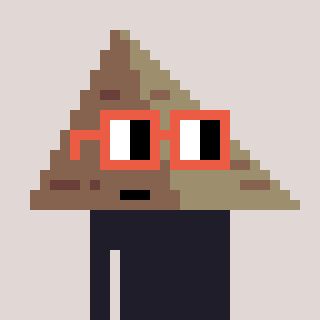
a pixel art character with square orange glasses, a pyramid-shaped head and a hotbrown-colored body on a warm background